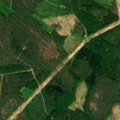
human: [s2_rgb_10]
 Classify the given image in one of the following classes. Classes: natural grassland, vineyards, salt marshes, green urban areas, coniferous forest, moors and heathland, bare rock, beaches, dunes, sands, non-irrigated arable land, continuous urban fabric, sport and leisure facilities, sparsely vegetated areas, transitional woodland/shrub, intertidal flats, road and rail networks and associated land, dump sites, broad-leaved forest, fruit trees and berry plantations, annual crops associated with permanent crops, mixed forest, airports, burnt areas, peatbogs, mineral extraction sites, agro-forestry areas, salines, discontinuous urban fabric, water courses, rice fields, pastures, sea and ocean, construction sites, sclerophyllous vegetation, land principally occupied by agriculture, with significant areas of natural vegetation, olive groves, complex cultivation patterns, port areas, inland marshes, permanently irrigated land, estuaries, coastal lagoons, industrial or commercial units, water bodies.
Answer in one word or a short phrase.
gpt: coniferous forest, mixed forest